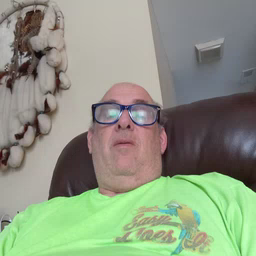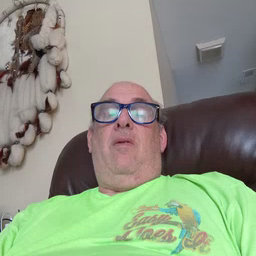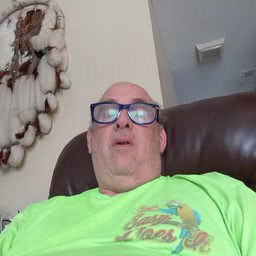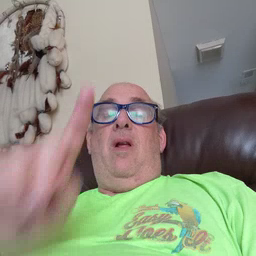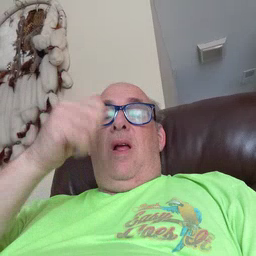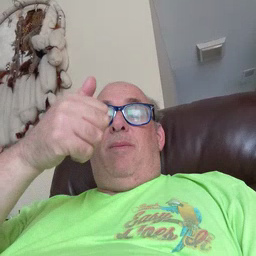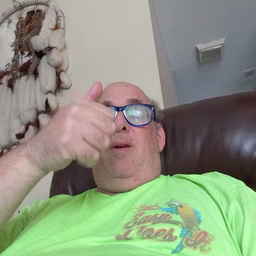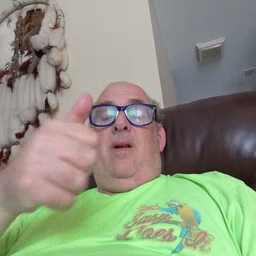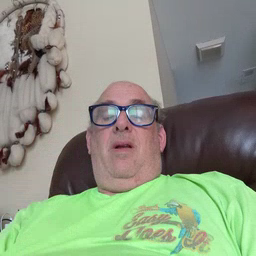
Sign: up